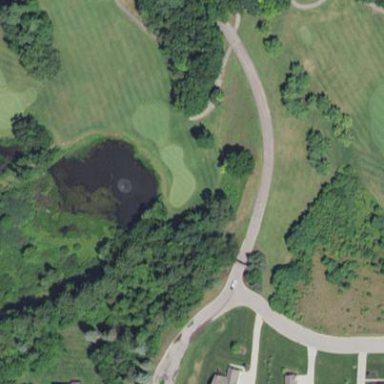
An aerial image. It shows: Scenic view of water hazard on golf course. The natural water feature adds beauty to the landscape.